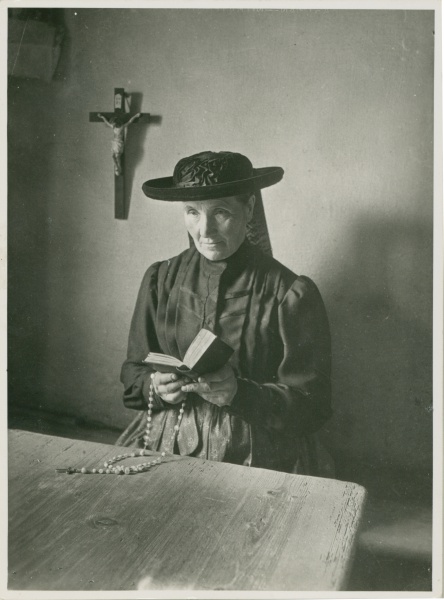
Institution: Österreichisches Museum für Volkskunde Wien
Schlagwörter: schatten, sitzen, frau, holz, hut, kleid, raum, schwarz, tisch, weiss, zimmer, dame, haus, zaun, alt, wand, bibel, bluse, falten, gesicht, mensch, hände, möbel, portrait, porträt, natur, kirche, puffärmel, traurig, schürze, kette, weis, bank, angst, witwe, ernst, lesen, stube, foto, fotografie, holztisch, alter, buch, bayern, glaube, kreuz, religion, alpen, schlicht, schwarz-weiß, beten, gebet, tracht, schwarz weis, fisch, gebetsbuch, jesus, andacht, religiös, kruzifix, heilig, rosenkranz, alte frau, glauben, christentum, dirndl, ritual, tradition, fromm, gebetbuch, versunkenheit, religiosität, trauerkleidung, biesen, trachtenhut, holzkreuz, frömmigkeit, bible, wurmlöcher, herrgott, hutz, none, buße, spartanisch, m, alte zeiten, stabportrait, swarz weiß bild, tracht+, indoor, hausandacht